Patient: sex M, age 52
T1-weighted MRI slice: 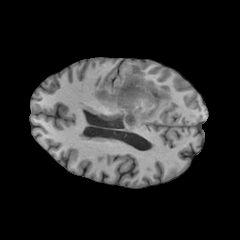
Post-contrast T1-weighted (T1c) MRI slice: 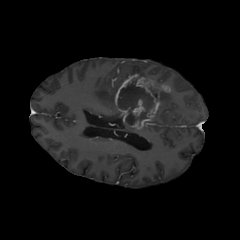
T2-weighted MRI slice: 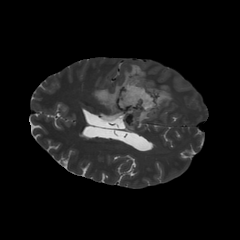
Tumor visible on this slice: yes
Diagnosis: Glioblastoma, IDH-wildtype
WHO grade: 4